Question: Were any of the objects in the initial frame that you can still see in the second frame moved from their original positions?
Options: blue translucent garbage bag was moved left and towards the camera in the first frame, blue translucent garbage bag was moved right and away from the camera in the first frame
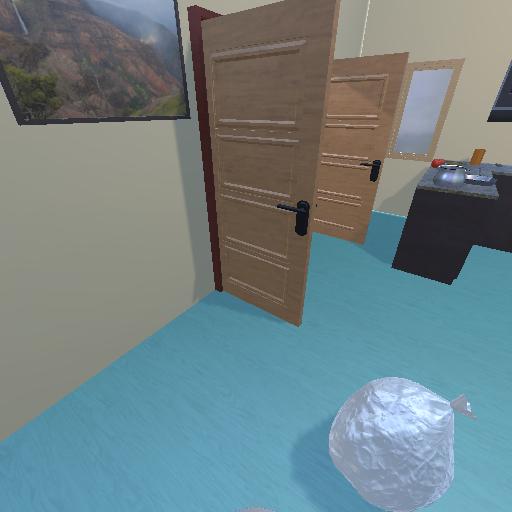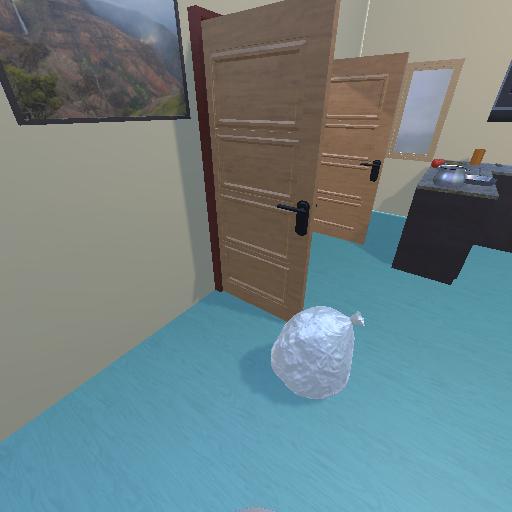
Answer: blue translucent garbage bag was moved left and towards the camera in the first frame